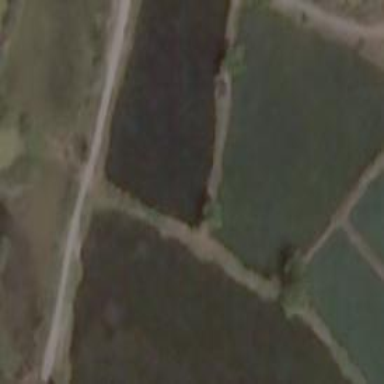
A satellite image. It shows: Pond surrounded by natural water.